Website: bh-photo
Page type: billing-address
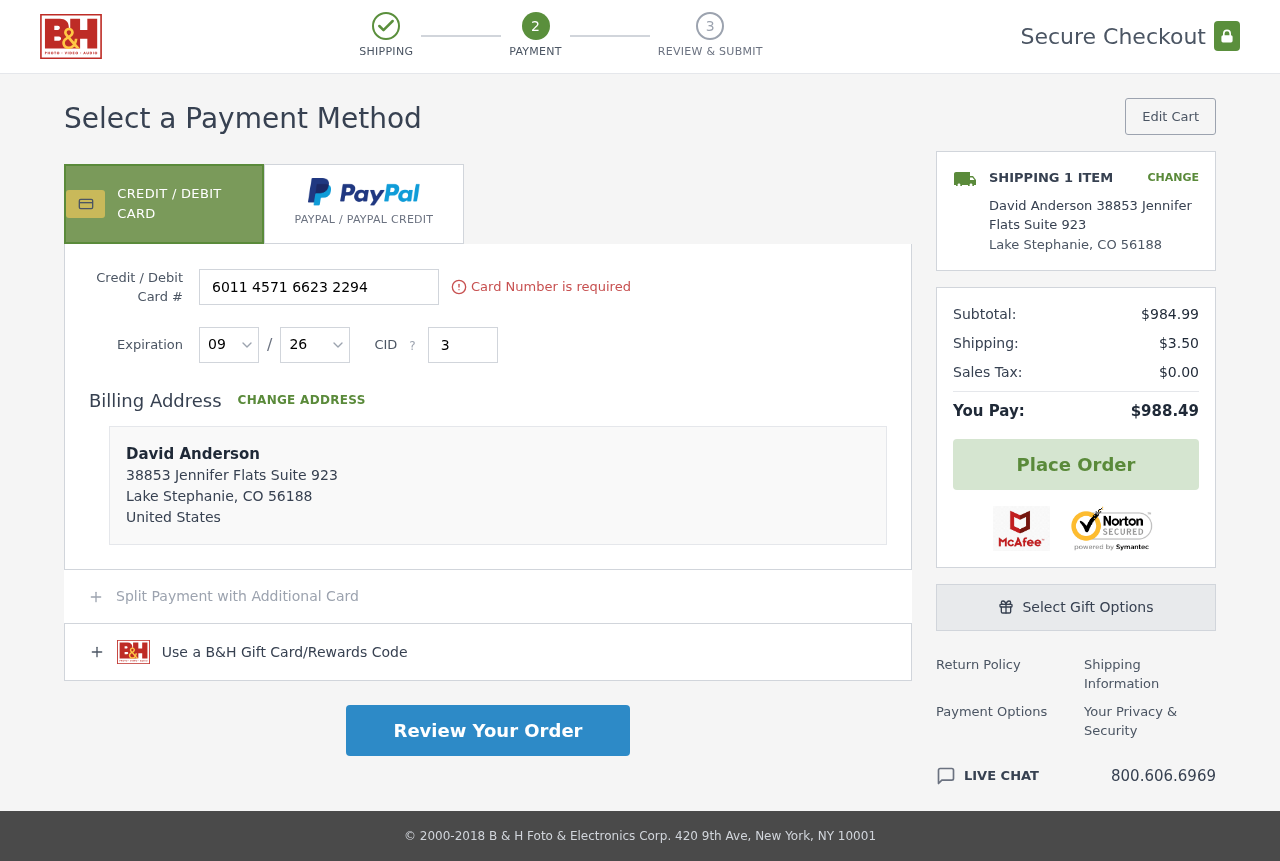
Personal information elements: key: PII_CARD_CVV
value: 368
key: PII_CARD_EXPIRY_MONTH
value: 09
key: PII_CARD_EXPIRY_YEAR
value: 26
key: PII_CARD_NUMBER
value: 6011 4571 6623 2294
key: PII_CITY
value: Lake Stephanie
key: PII_COUNTRY
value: United States
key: PII_FULLNAME
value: David Anderson
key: PII_FULLNAME2
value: David Anderson
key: PII_POSTCODE
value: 56188
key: PII_STATE_ABBR
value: CO
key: PII_STREET
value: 38853 Jennifer Flats Suite 923
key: PII_POSTCODE_FULL
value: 56188
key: PII_POSTCODE_NUMERIC
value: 56188
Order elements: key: ORDER_NUM_ITEMS
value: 1
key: ORDER_SUBTOTAL
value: $984.99
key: ORDER_SHIPPING_COST
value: $3.50
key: ORDER_TAX
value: $0.00
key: ORDER_TOTAL
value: $988.49